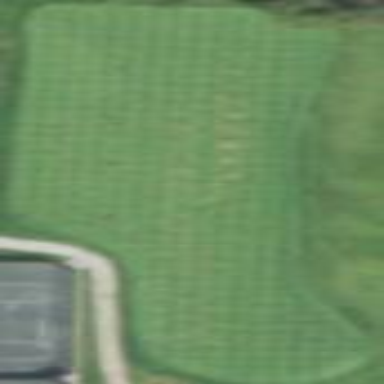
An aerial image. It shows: Grassy area designated as golf tee.